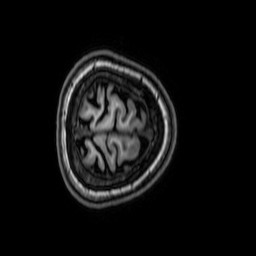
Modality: T1w
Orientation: axial
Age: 23
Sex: female